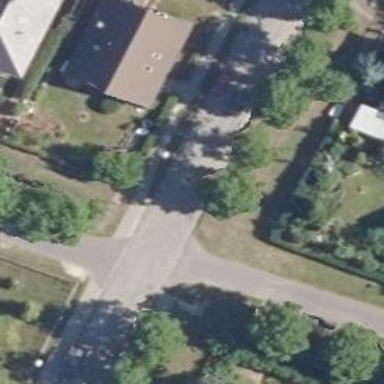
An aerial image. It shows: Residential road with sidewalk on the left side.